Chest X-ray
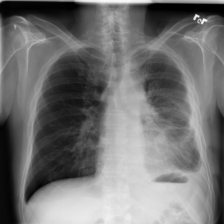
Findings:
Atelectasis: negative
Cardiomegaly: negative
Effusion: negative
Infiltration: positive
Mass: negative
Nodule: negative
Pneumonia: negative
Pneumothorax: negative
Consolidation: negative
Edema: negative
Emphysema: negative
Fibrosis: negative
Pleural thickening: positive
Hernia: negative